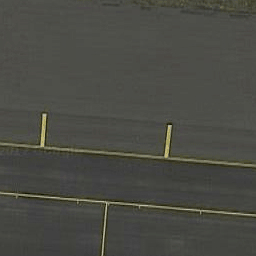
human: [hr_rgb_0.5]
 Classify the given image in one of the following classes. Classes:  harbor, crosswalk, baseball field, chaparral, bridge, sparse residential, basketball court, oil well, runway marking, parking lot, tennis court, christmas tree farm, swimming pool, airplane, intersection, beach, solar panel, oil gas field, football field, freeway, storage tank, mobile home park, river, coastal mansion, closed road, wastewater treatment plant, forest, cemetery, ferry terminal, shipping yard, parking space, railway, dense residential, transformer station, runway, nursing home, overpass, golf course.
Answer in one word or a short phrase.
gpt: runway marking